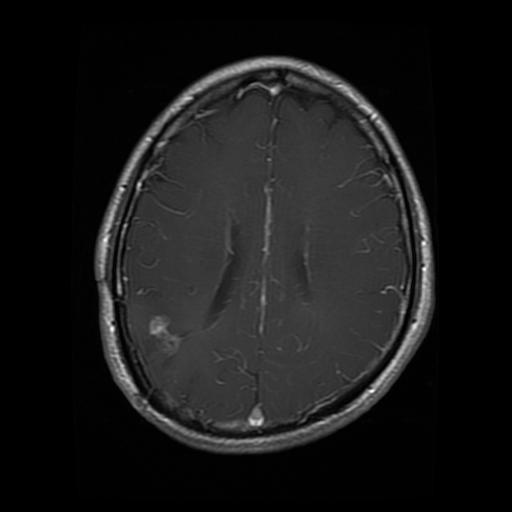
Label: glioma